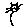
Label: cat